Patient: sex M, age 46
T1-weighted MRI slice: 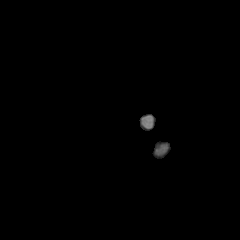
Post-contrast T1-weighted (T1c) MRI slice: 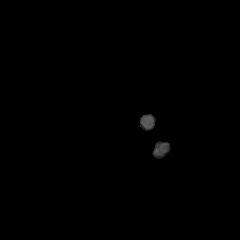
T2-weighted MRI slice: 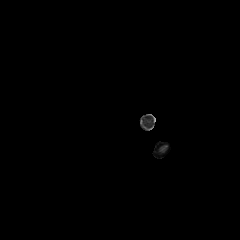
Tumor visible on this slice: no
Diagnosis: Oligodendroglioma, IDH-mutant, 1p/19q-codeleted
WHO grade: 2